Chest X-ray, PA view. Patient: 19 years old, sex M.
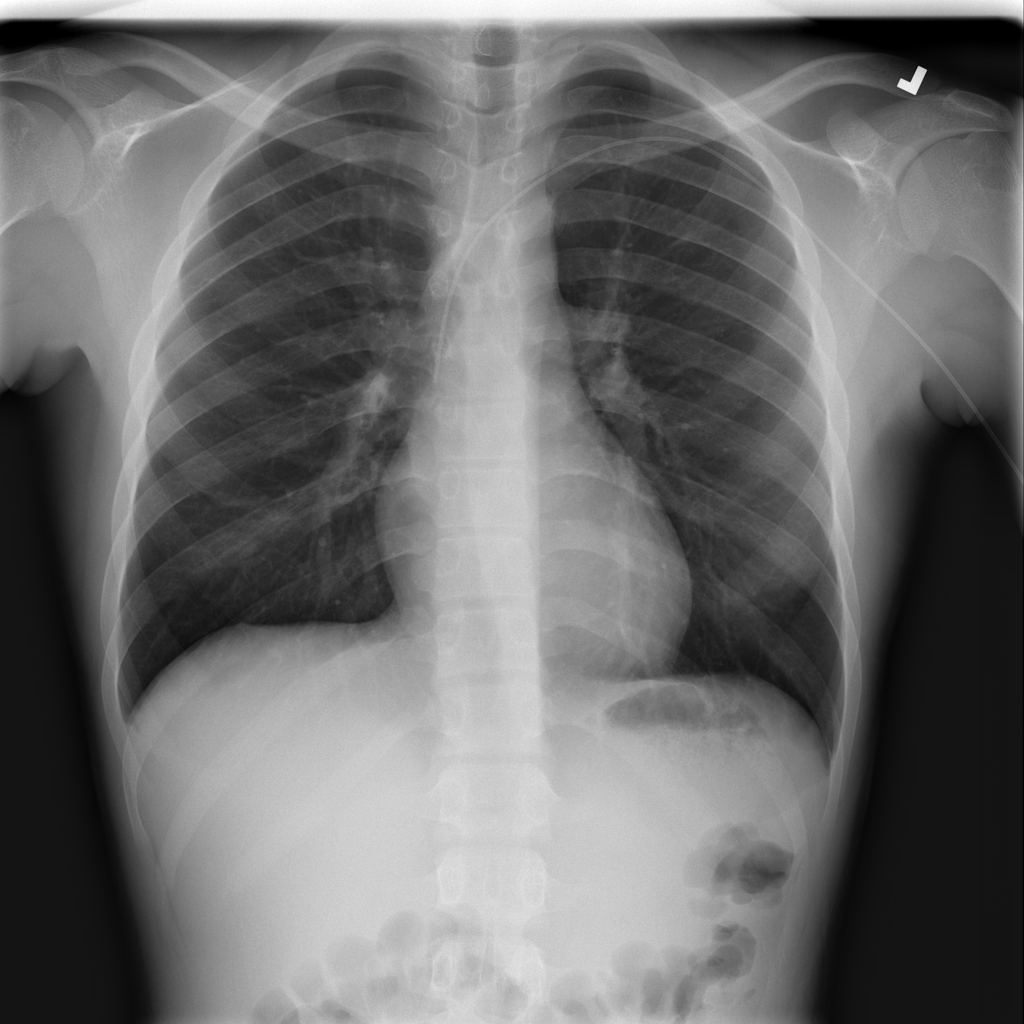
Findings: No Finding